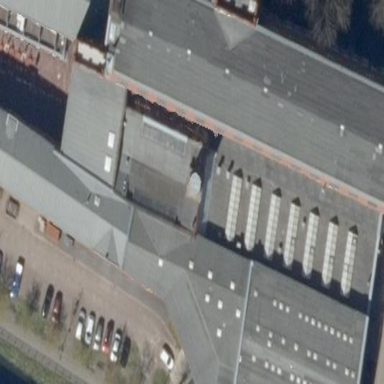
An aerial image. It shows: Industrial building that is also museum.